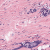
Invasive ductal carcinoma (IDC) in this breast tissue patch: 0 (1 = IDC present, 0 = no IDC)